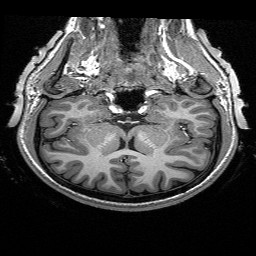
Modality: T1w
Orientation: sagittal